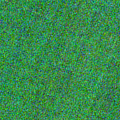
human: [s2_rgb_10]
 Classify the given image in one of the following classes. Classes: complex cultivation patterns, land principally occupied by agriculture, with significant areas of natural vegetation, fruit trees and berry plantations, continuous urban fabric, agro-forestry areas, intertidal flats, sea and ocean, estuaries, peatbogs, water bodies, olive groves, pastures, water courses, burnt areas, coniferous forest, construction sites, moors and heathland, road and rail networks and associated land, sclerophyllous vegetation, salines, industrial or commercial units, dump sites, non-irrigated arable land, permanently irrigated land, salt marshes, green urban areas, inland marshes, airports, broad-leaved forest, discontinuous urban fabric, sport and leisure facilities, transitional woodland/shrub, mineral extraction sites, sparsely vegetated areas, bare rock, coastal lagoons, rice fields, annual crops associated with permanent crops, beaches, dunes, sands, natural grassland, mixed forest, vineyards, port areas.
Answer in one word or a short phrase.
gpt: sea and ocean